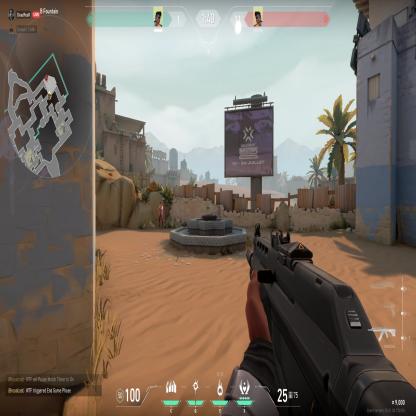
Label: enemy